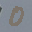
Label: 0